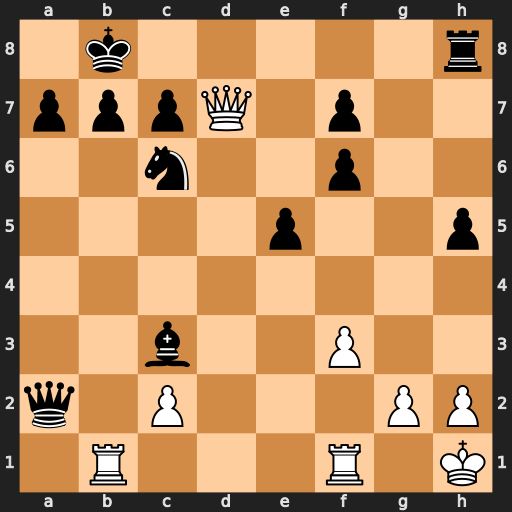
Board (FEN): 1k5r/pppQ1p2/2n2p2/4p2p/8/2b2P2/q1P3PP/1R3R1K
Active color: w
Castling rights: -
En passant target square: -
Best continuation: Qxc6 Bb2 Qb5